Question:
Every few weeks I check my application for memory leaks using instruments ( awesome tool, really ). As you can see in the screenshots there are a few memory leaks in it. I used to ignore these as I never really knew why they were there and they didn't seem to increase anyways.
They are created on launch and well.. thats all I know about them.
Anyone any ideas on how I can figure out what library or part of my code is causing these leaks?
-- thanks
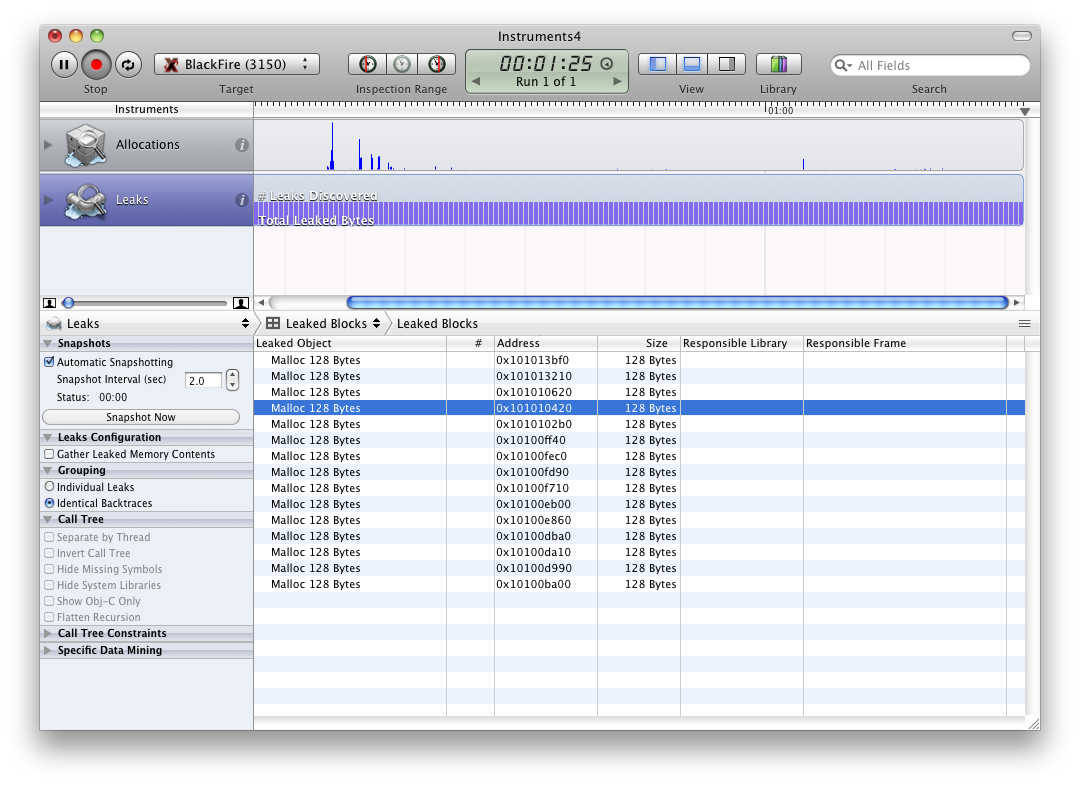
Answer: Switch the view to the Call Tree view, and check the Hide System Libraries and the Hide Missing Symbols options on the left side.
You should be able to see a stack trace showing your where in your code the leak originates from.
If nothing is shown then one of a few things is true:
- -
Ensure debug symbols are not being stripped out and try again.
If instruments still shows nothing, uncheck the Hide System Libraries box, make a note of where instruments says the leak is and report it to Apple at <URL>